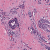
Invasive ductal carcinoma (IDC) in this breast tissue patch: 1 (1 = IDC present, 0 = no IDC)